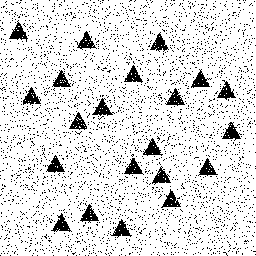
Squares: 0
Triangles: 21
Stars: 0
Total shapes: 21